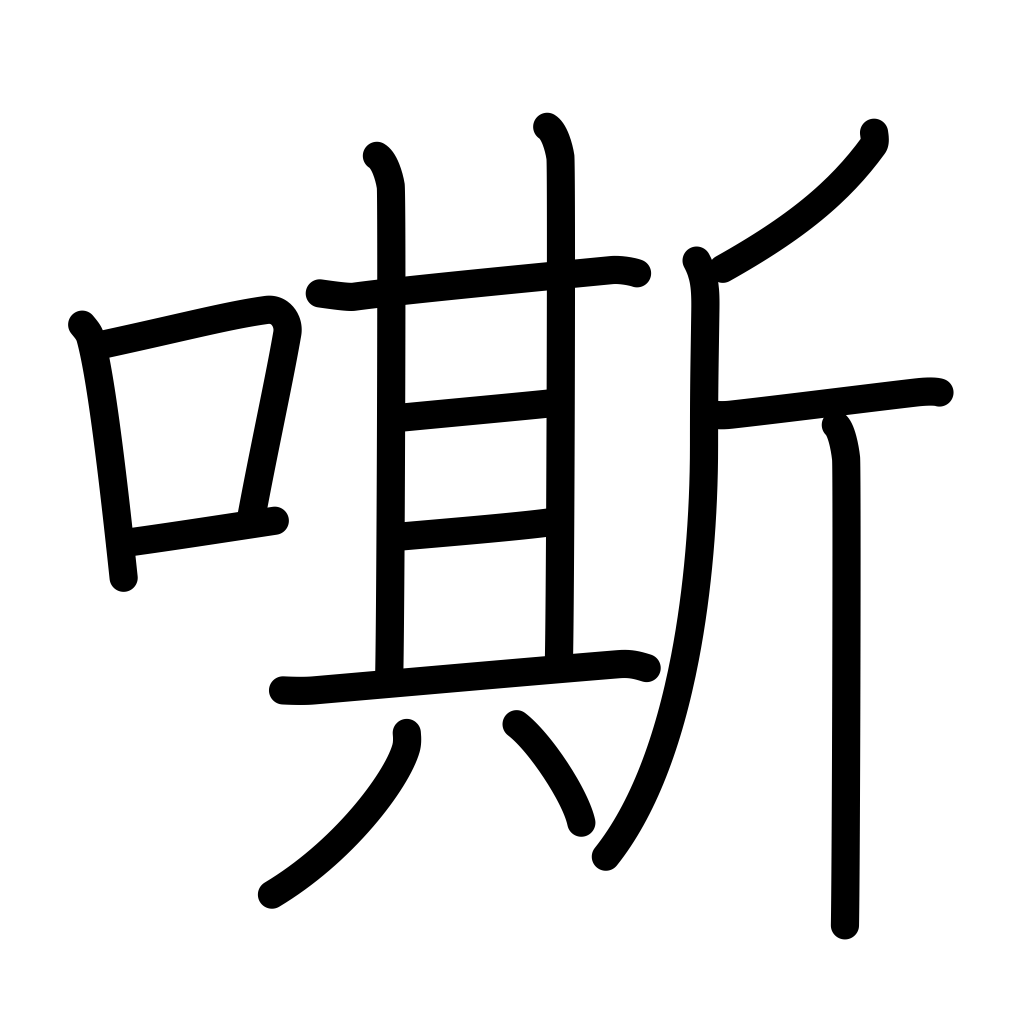
Meaning: neigh, whinny